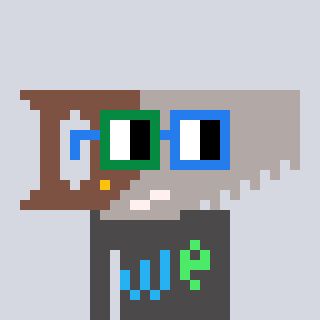
a pixel art character with square green and blue glasses, a saw-shaped head and a grayscale-colored body on a cool background